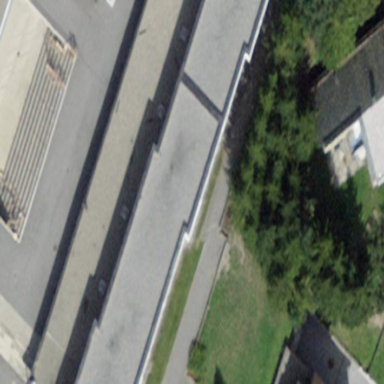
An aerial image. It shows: School building.